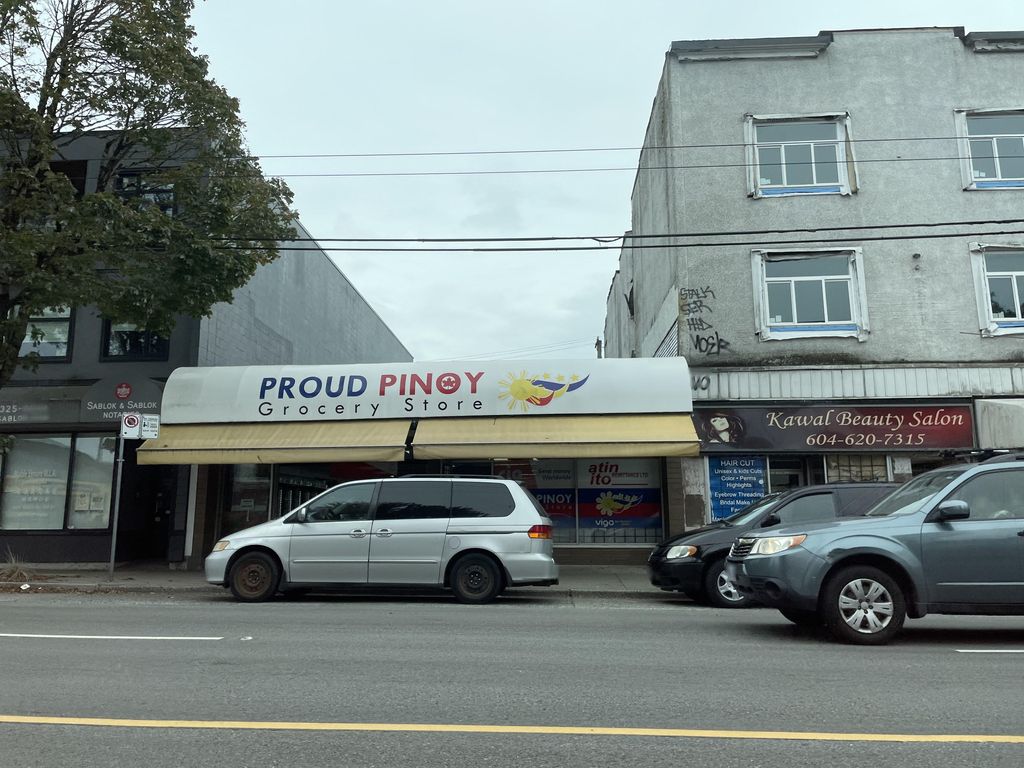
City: vancouver